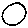
Label: circle